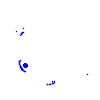
Particle: electron